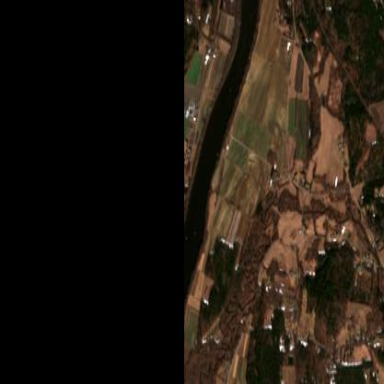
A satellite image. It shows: Farmland with agricultural activities.